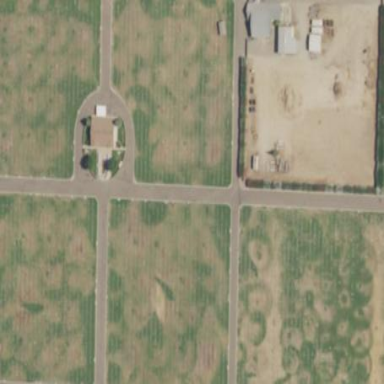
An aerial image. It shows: Cemetery.